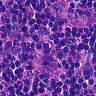
Metastatic tissue present: no